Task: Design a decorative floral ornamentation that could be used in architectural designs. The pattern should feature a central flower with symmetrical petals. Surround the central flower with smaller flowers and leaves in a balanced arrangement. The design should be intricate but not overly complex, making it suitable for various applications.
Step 42:
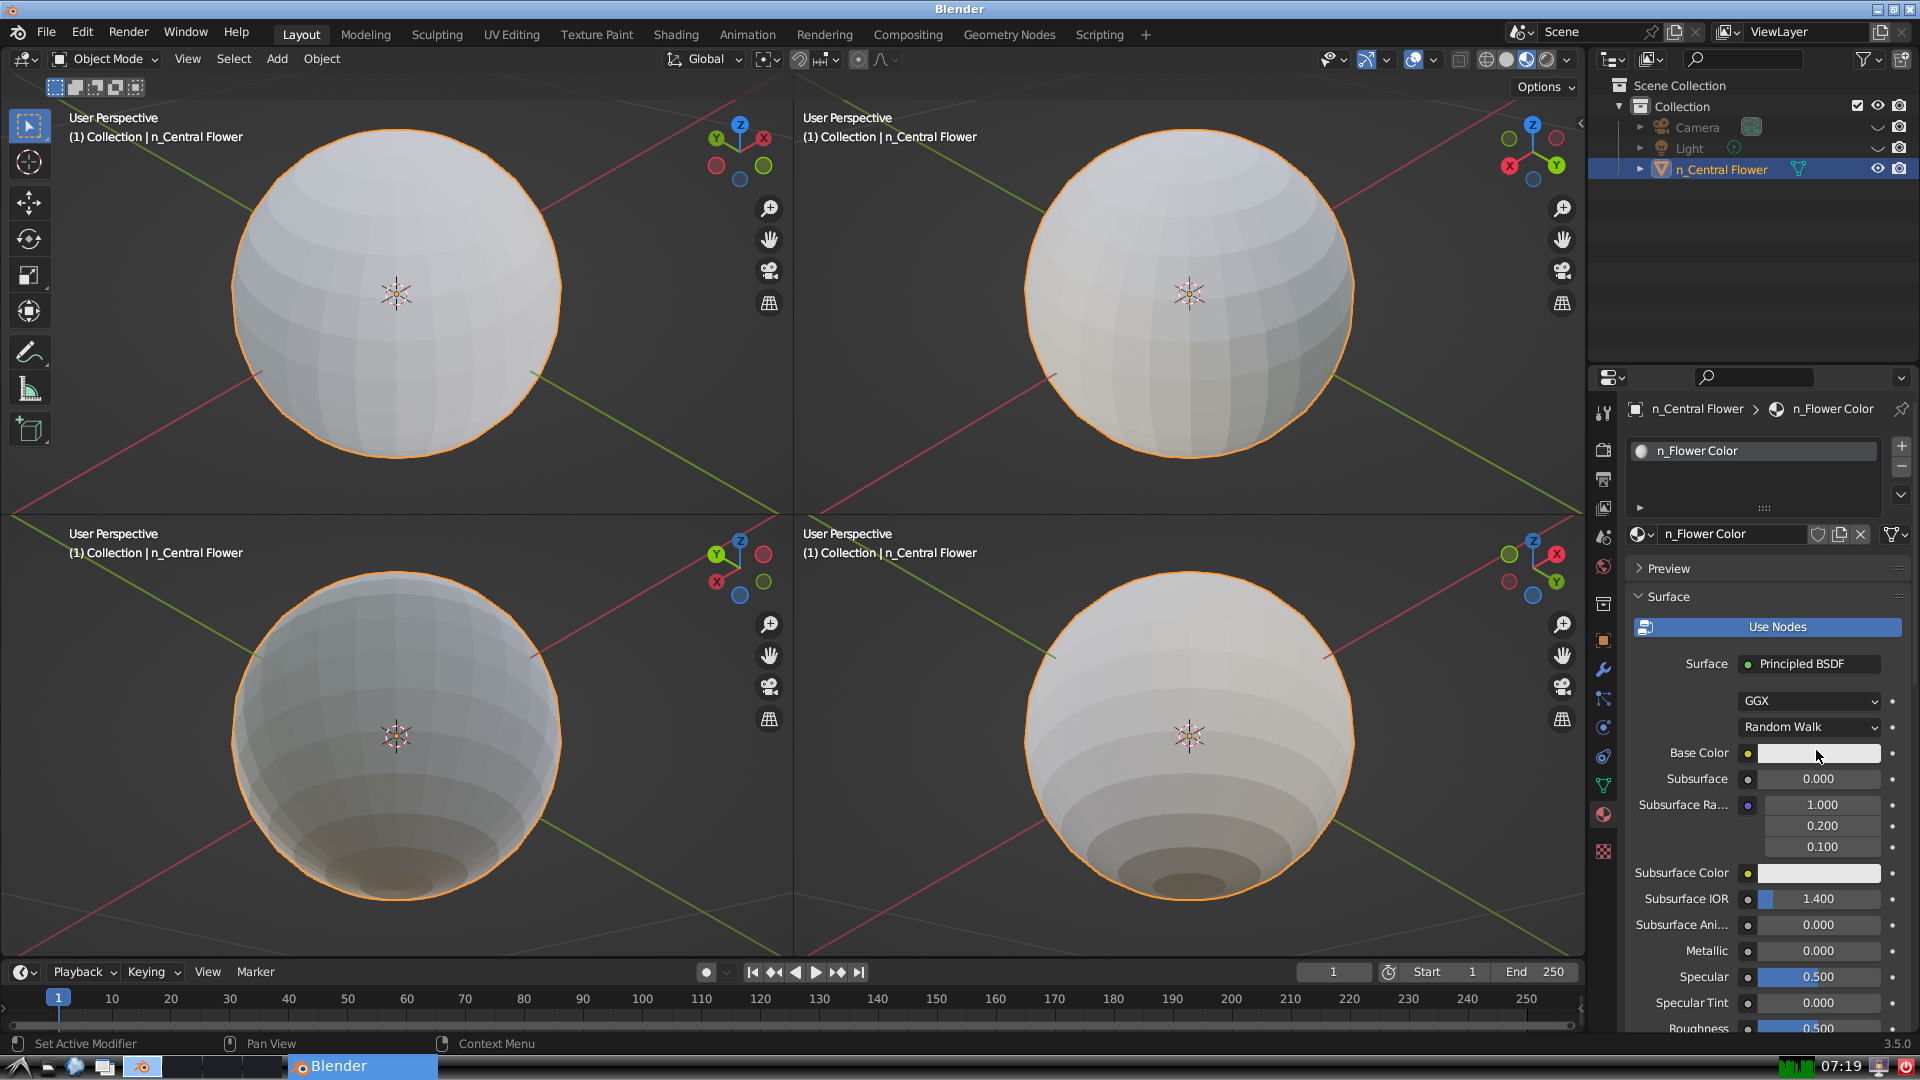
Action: click: no